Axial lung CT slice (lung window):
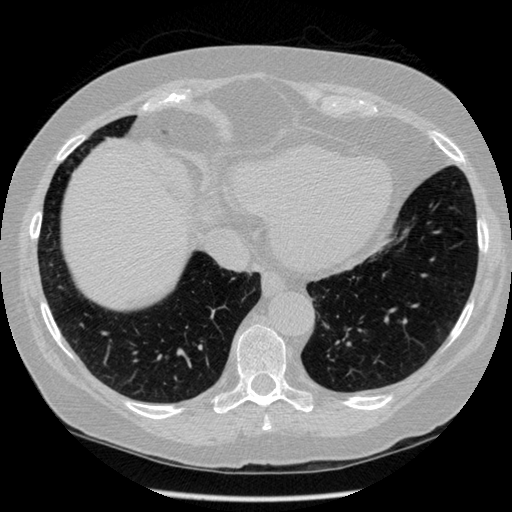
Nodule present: no